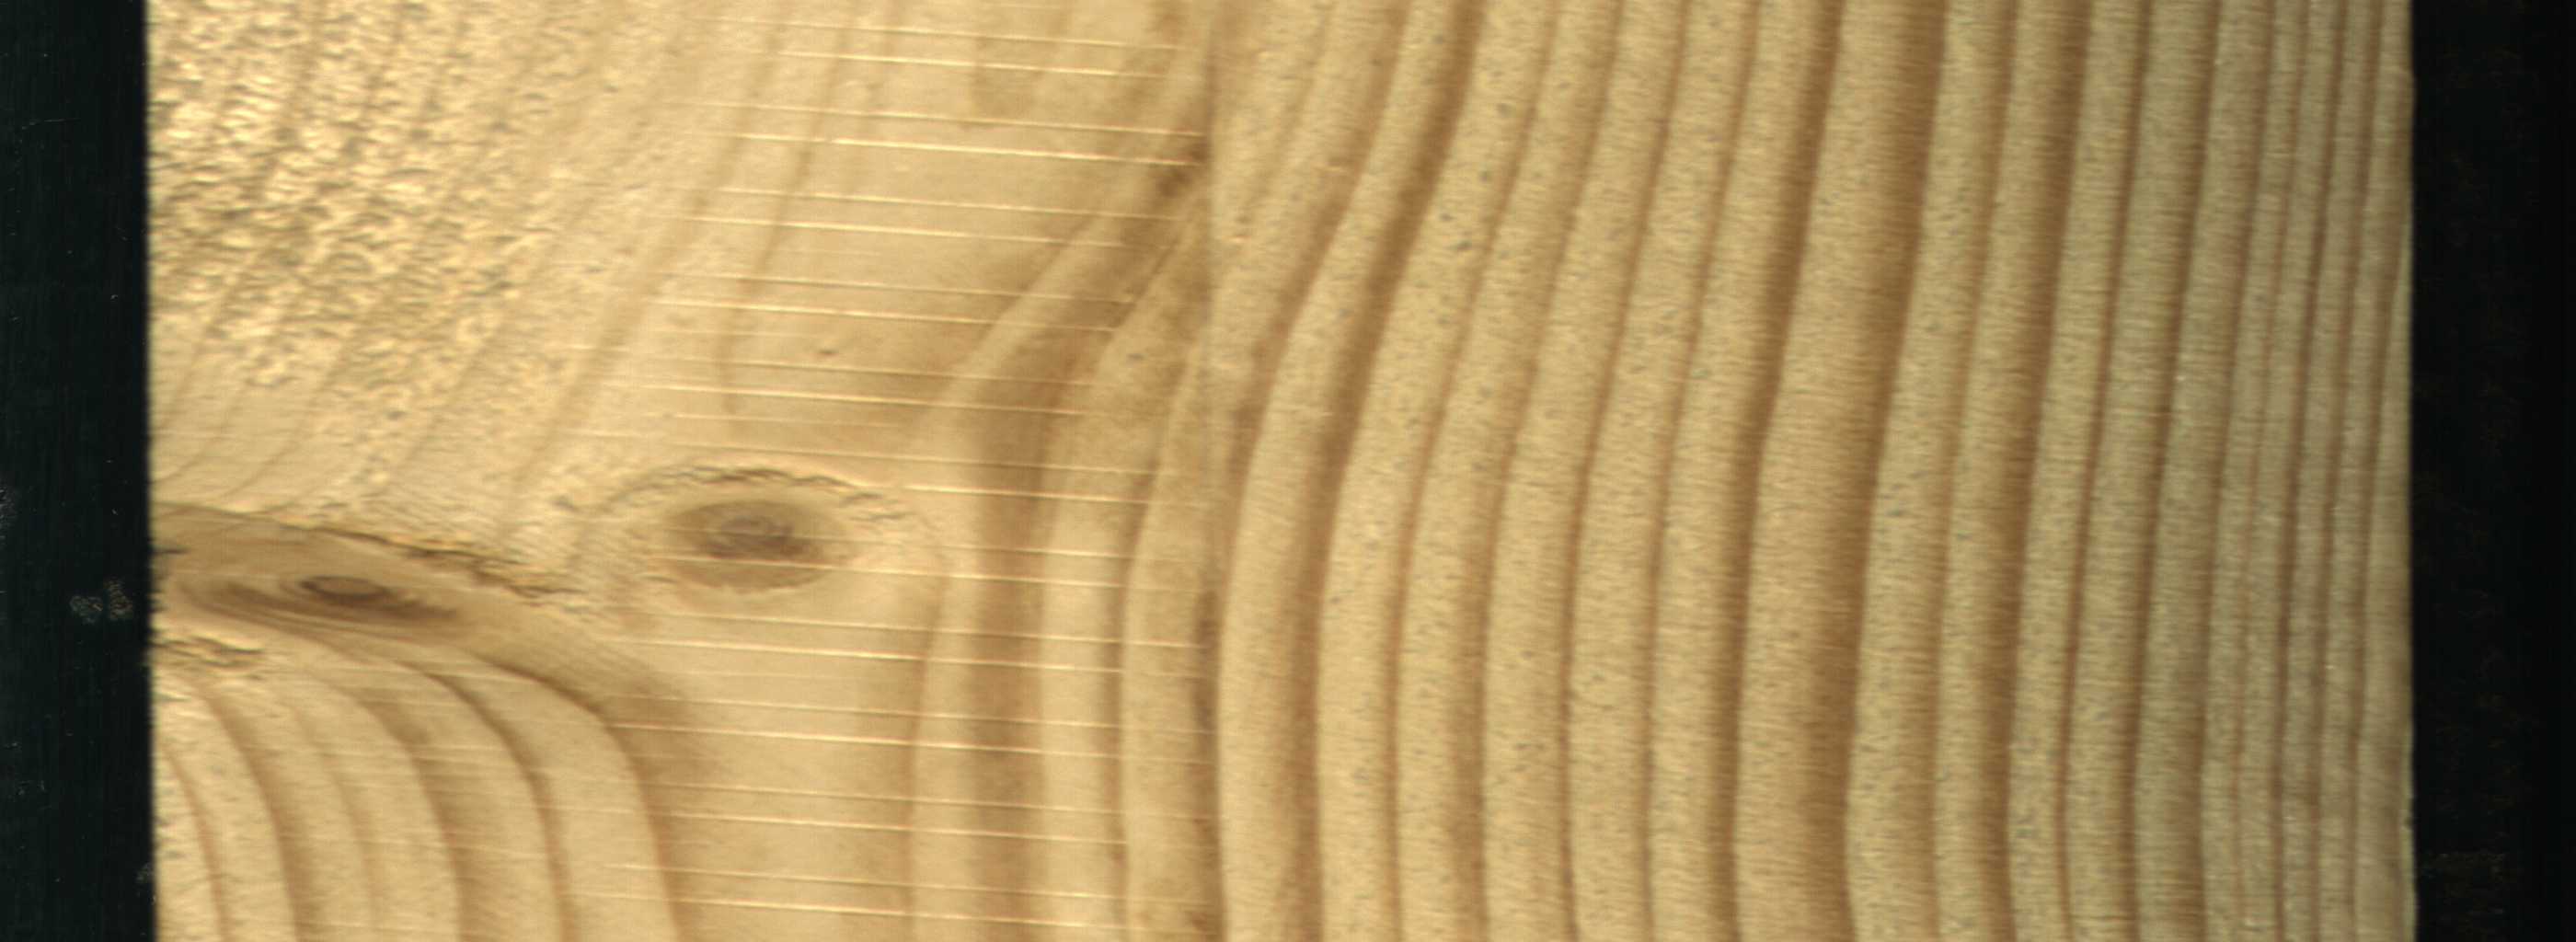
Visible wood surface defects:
Live_Knot
Live_Knot